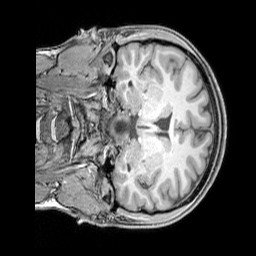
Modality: T1w
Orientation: coronal
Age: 30
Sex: female
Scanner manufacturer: siemens
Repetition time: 2.3 s
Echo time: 0.00226 s